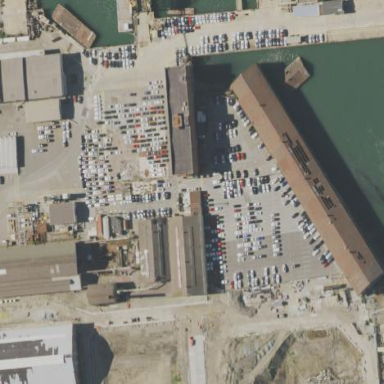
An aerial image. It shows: Industrial area used as shipyard.